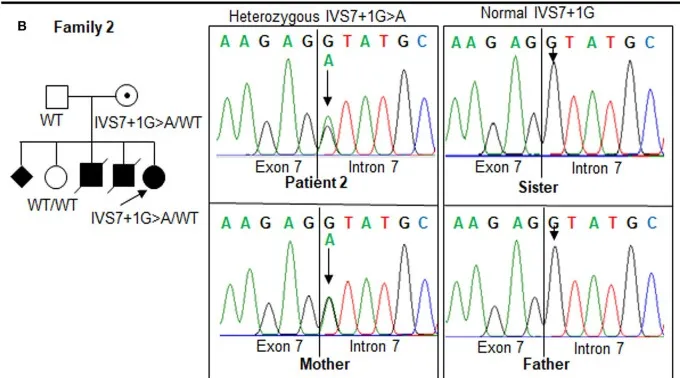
Mutations in the OTC gene in the two families. Pedigrees of the two families show the affected (solid), unaffected (open), and asymptomatic carrier (circle with dot) members. Squares, males; circles, females; slashed symbol, deceased. The genotype is shown underneath each symbol; WT, wild-type. (B) Identification of a mutation, IVS7+1G>A, in the OTC gene in the family of patient 2. The results showed a maternal carrier, while the father and sister were normal. The GenBank reference sequences of the human OTC gene are NM_000531.6 for the mRNA sequence and NC_000023.11 for the exon-intron boundary.
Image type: chart (chart)